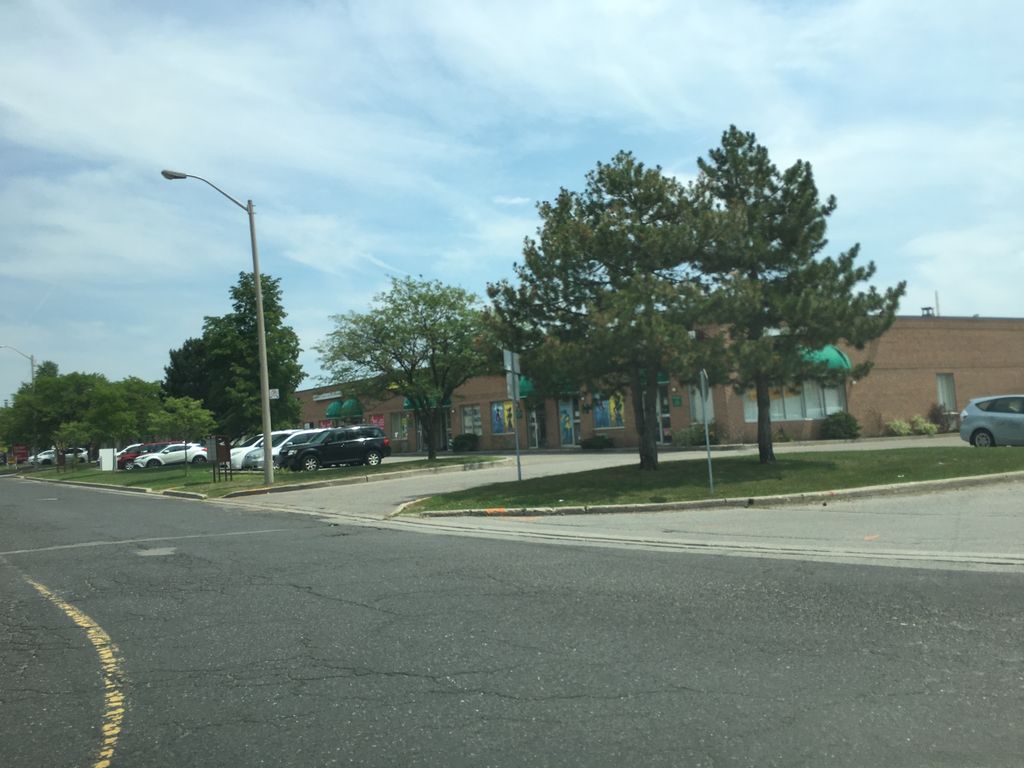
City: toronto